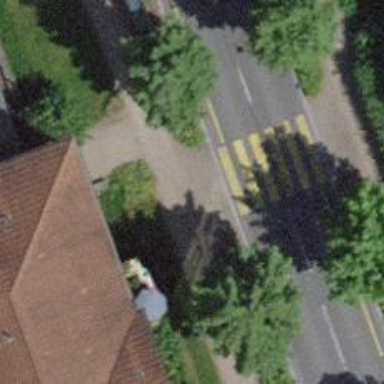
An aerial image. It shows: Kerb barrier.